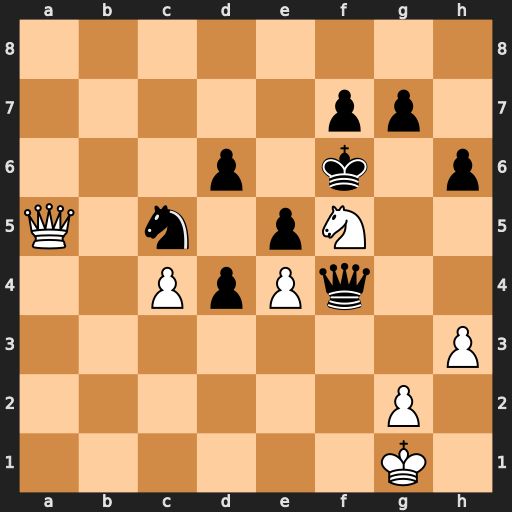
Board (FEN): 8/5pp1/3p1k1p/Q1n1pN2/2PpPq2/7P/6P1/6K1
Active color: w
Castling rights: -
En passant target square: -
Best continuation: Qd8+ Kg6 Ne7+ Kh5 g4+ Kg5 Nd5+